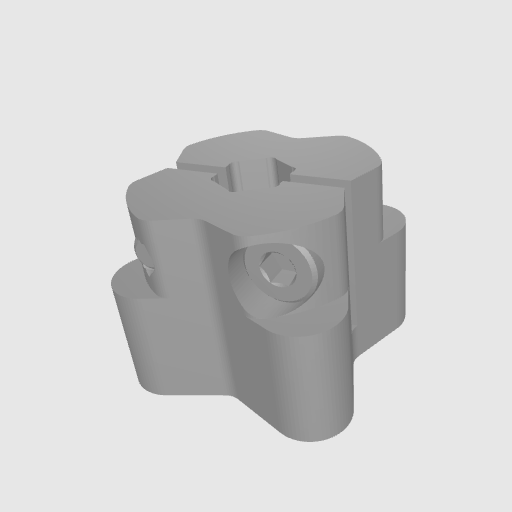
Part: HyperHub8RID